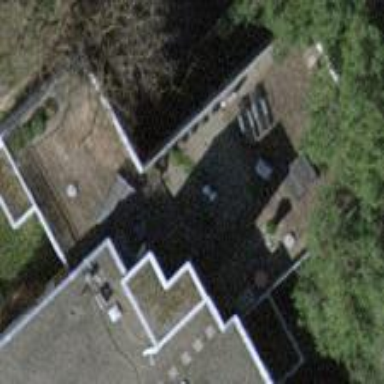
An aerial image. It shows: Close-up view of roof part of building.